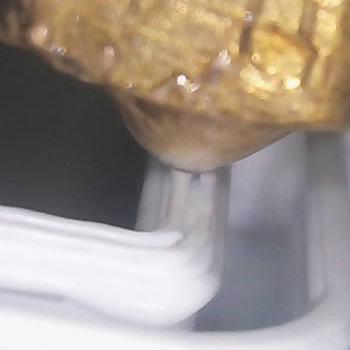
Flow rate: 59%